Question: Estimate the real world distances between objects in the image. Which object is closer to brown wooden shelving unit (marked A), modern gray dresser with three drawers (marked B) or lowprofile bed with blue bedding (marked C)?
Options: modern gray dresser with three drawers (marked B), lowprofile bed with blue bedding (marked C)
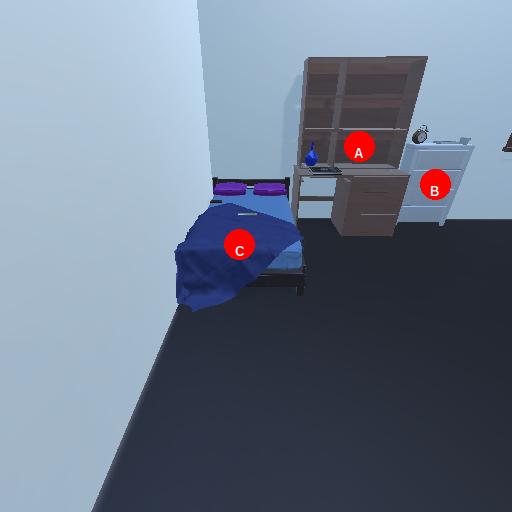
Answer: modern gray dresser with three drawers (marked B)